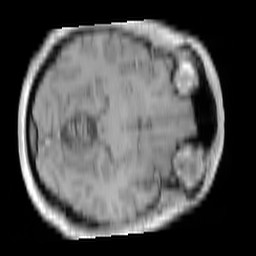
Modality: T1w
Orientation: axial
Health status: ill
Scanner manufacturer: siemens
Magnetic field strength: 3 T
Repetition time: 0.44 s
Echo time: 0.00266 s